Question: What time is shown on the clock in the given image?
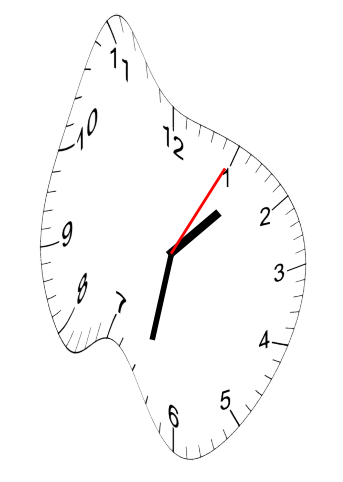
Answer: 01:32:05